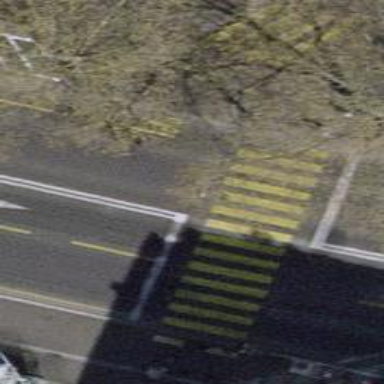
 there is bus lane and shared bus and cycle lane."